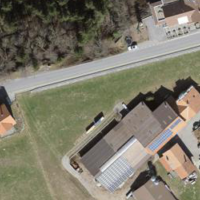
EUNIS habitat code: 24
Species observed at this site:
Trifolium pratense
Acer pseudoplatanus